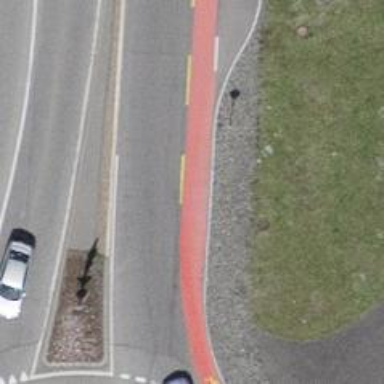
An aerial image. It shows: Secondary road with asphalt surface and designated cycle lane.